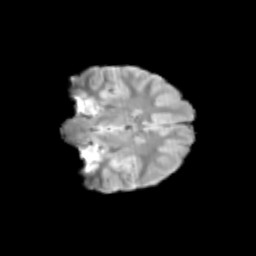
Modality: T2w
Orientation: coronal
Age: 11
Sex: female
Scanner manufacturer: siemens
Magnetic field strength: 3 T
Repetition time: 3.8 s
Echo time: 0.07 s